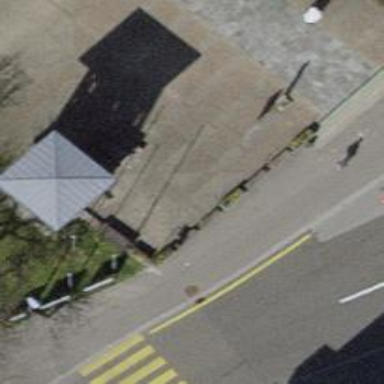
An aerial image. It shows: Brown bench.